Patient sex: F
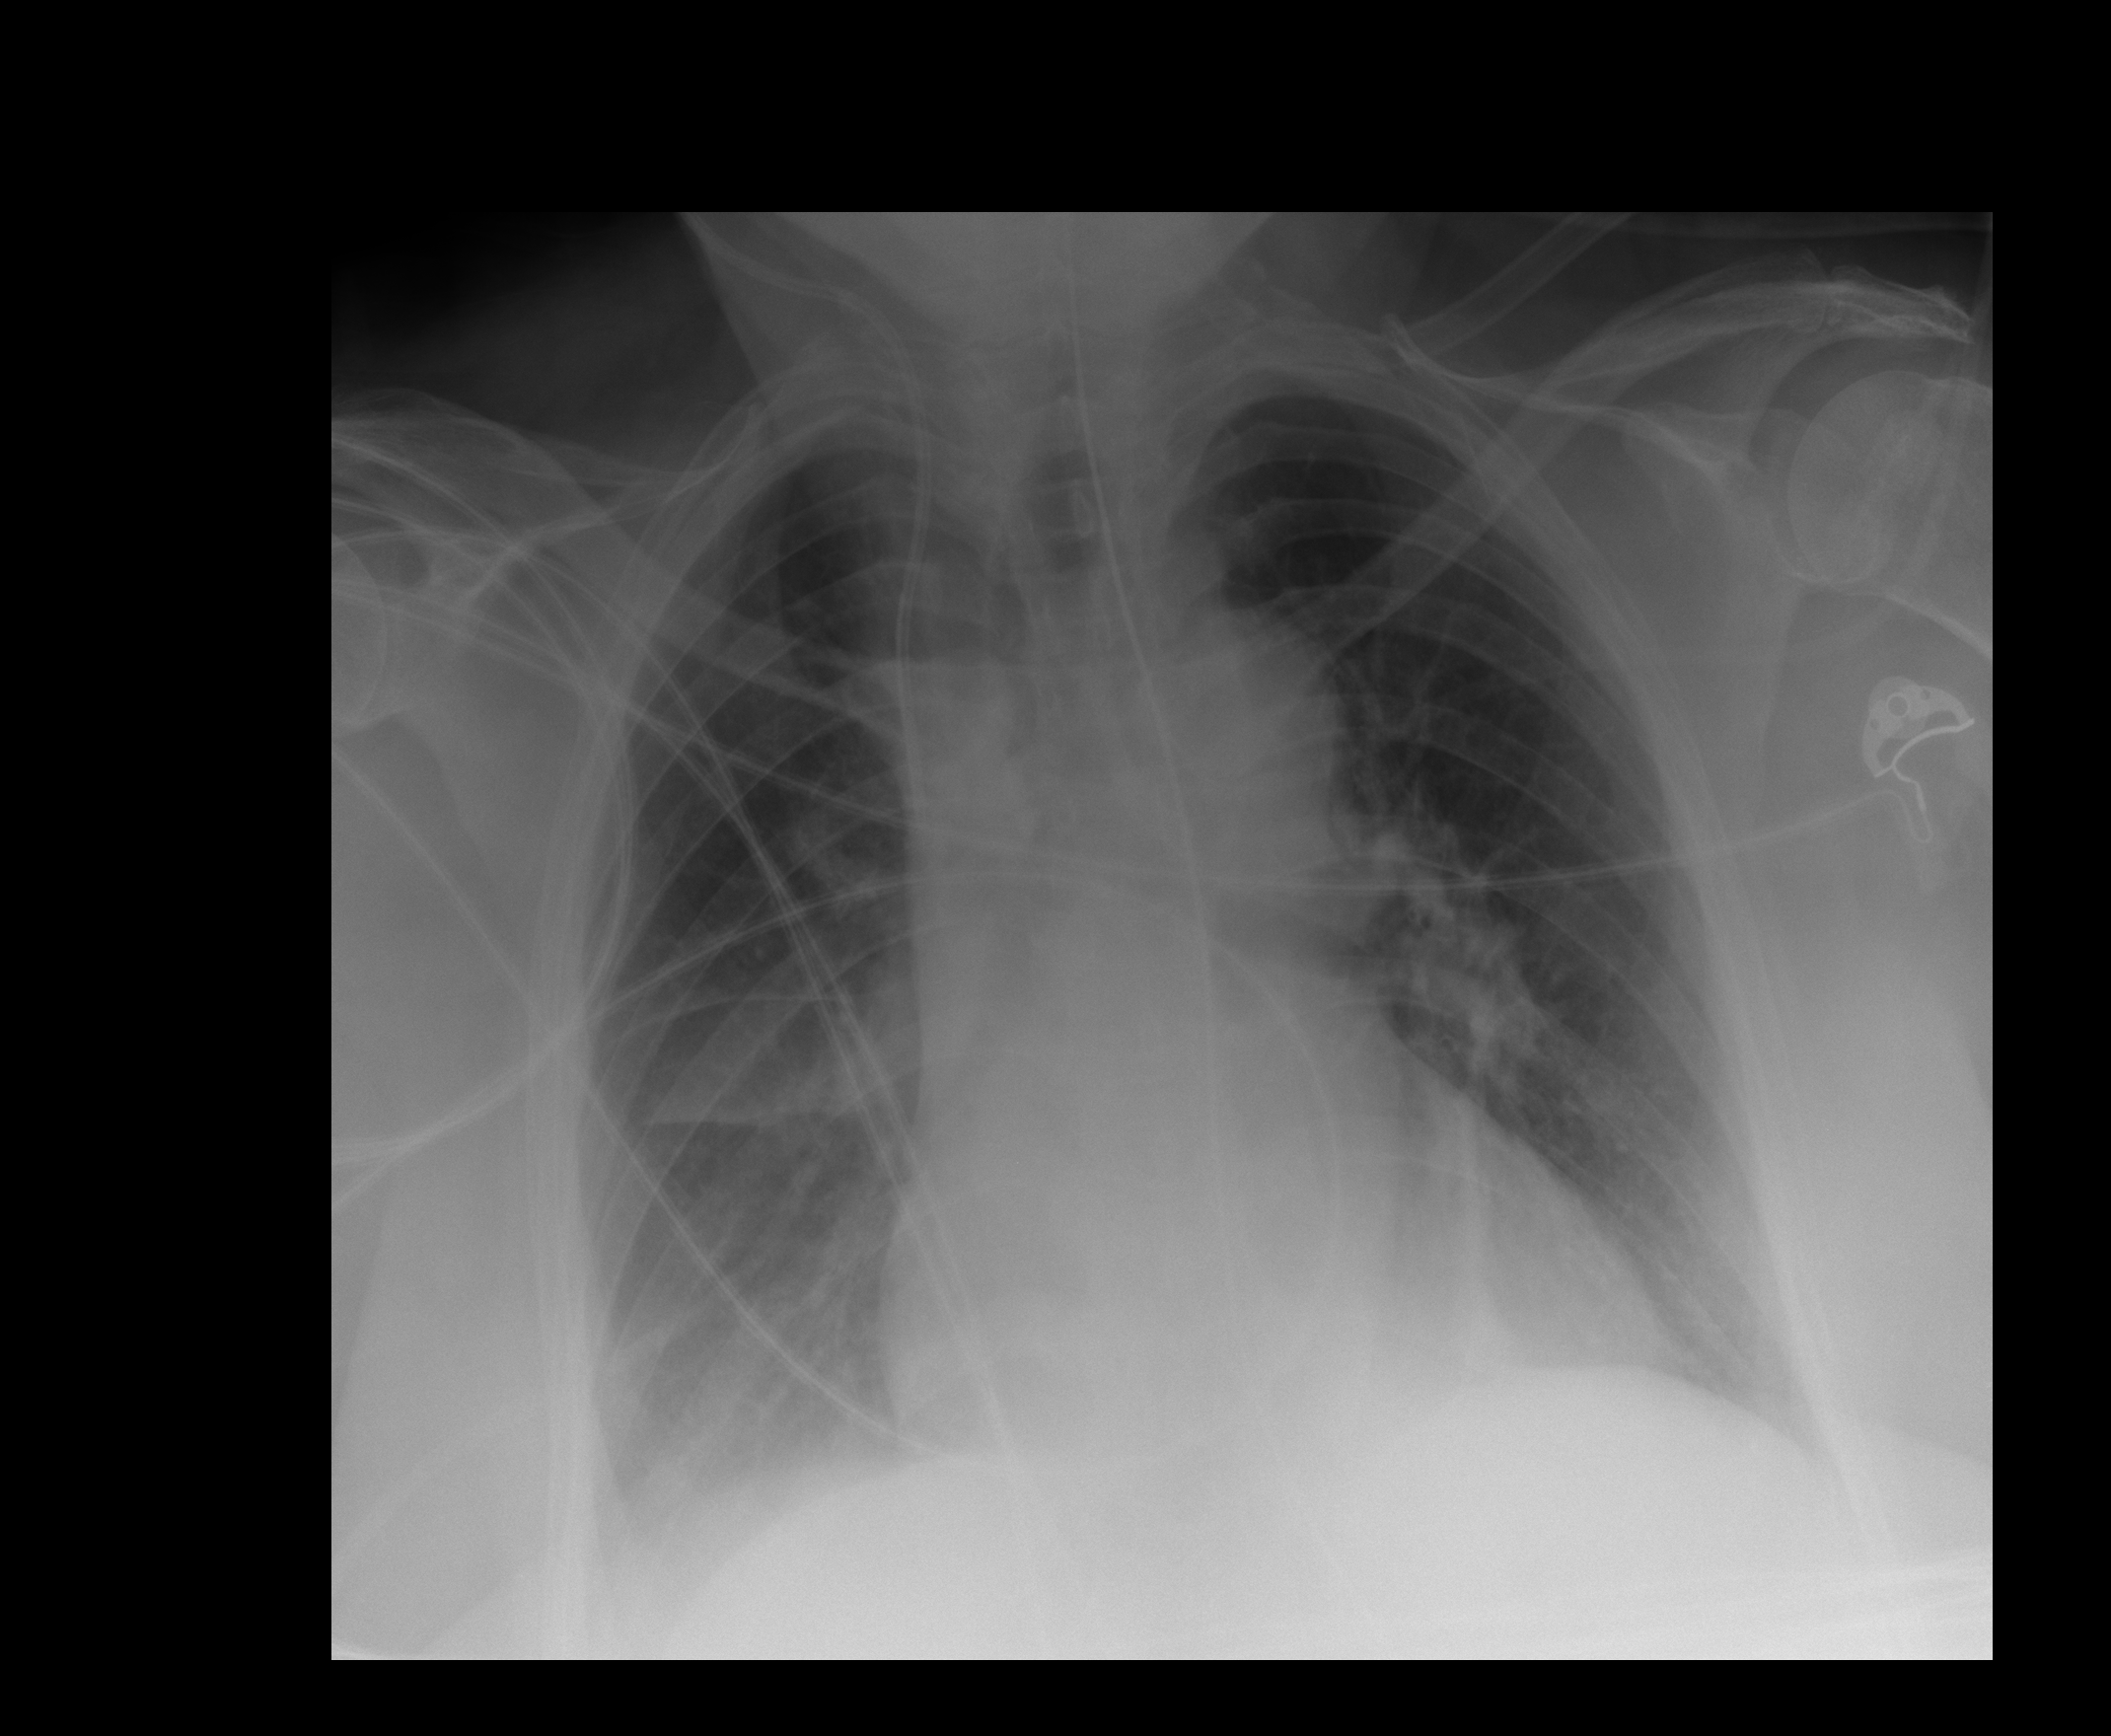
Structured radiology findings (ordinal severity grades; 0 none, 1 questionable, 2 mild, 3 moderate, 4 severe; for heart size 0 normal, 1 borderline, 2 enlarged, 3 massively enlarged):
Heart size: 1
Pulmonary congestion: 1
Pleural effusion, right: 1
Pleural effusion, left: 0
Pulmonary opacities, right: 0
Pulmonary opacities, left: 0
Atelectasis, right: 2
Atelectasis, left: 2